Question: Best way to demonstrate what I want is to show it:

I want the left and right 'div' to expand to the left and right edge of the container div automatically.
It can be done with 'Javascript' and with 'flex' but I'm wondering is there is another way that supports IE9+ ('flex' is IE11+)
I created this <URL>
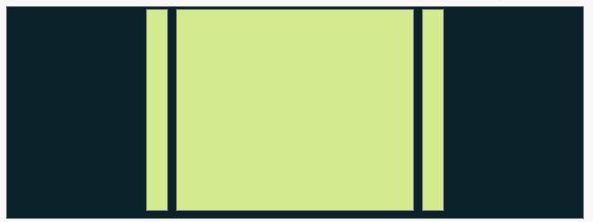
Answer: Using a 'display: table-cell' would make it easy for you.
<URL>
:
'''
<div class="outer">
<div id="left" class="inner"></div>
<div id="center" class="inner">...</div>
<div id="right" class="inner"></div>
</div>
'''
:
'''
body { width: 100%; }
div.outer {
width: 90%;
border: 1px solid gray;
background-color: rgb(12, 34, 43);
text-align: center;
display: table;
border-spacing: 10px;
}
div.inner {
border: 1px solid gray;
height: 200px;
display: table-cell;
min-width: 20px; width: 20px;
padding: 4px;
background-color: rgb(212, 234, 143);
}
'''